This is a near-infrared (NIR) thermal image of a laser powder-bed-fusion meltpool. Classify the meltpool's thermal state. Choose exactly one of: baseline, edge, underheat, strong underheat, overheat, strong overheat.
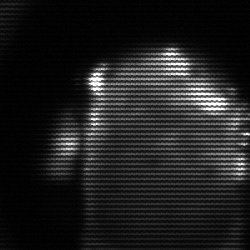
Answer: baseline